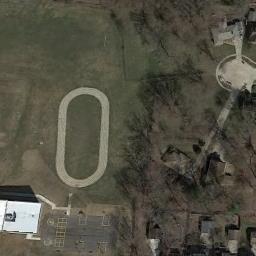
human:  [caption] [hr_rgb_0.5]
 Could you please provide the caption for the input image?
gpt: The ground track field is on a lawn with some bare trees and a white house is next to the ground track field .

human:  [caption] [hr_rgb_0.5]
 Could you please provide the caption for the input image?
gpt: There are many trees near the ground track field .

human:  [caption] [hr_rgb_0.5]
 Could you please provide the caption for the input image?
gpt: Track and field is built on bare land next to sparse vegetation and residential areas .

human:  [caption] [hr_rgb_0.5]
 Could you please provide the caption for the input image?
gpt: There is a track and field on the green field .

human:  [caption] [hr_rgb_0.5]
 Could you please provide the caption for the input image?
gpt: There are some withered trees beside the ground track field with a yellow track .